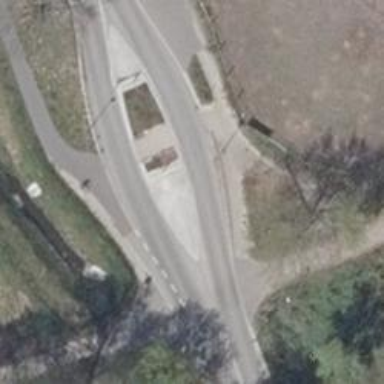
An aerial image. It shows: Footway crossing with central island.